Question: By default, Xcode would use a device's screen to show live preview. For example:

How can I enable compact mode to only display the control I'm working with ?
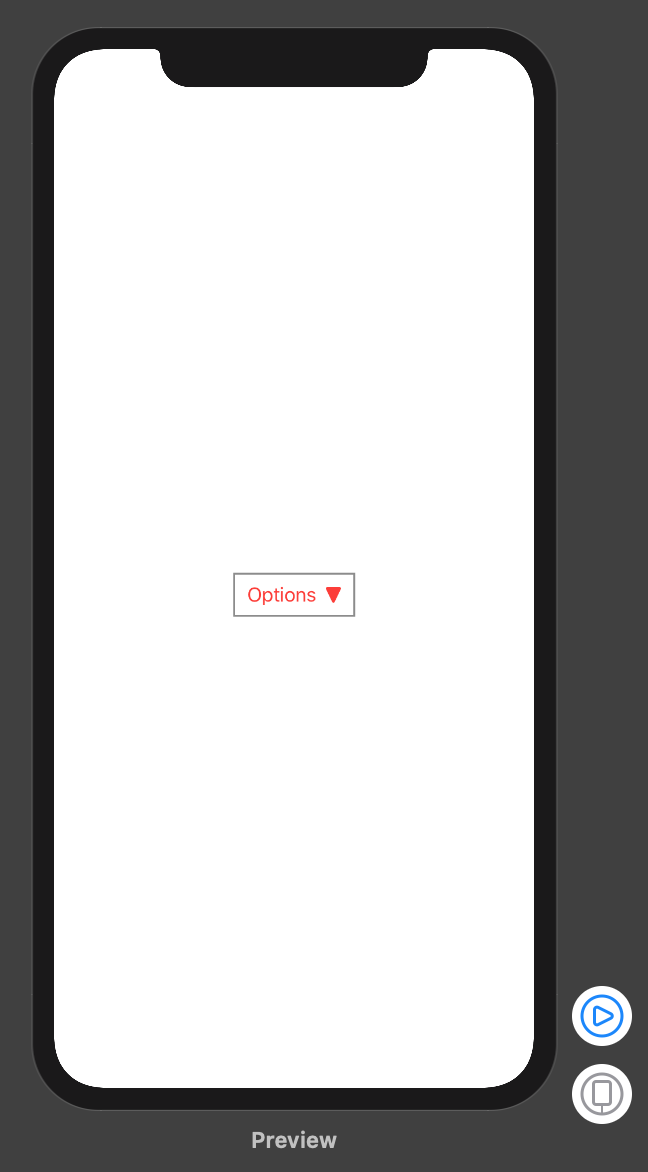
Answer: Set '.previewLayout(.sizeThatFits)' for the view you are previewing:
'''
struct ContentView_Previews : PreviewProvider {
static var previews: some View {
ContentView()
.previewLayout(.sizeThatFits)
}
}
'''
Then you will see: